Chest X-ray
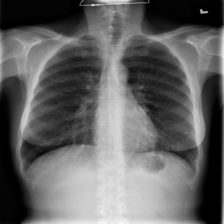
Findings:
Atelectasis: negative
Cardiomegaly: negative
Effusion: negative
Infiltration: negative
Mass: negative
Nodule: positive
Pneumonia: negative
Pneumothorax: negative
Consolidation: negative
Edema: negative
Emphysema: negative
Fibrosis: positive
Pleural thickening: negative
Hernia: negative